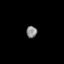
Tissue: prostate
Cell type: T cells
Senescence score: 0.7325
Nuclear area (px): 122
Mean DAPI intensity: 136.697